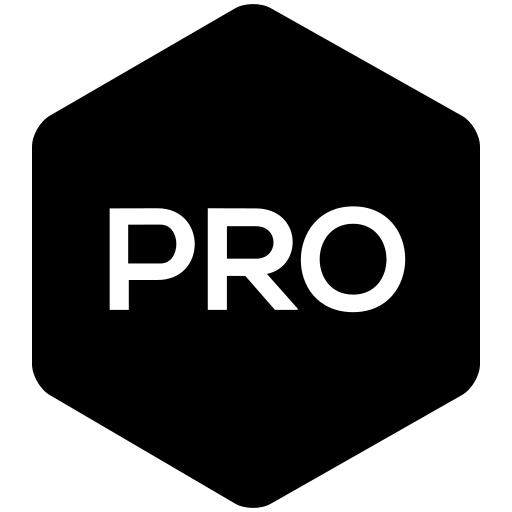
Tags: icon, FontAwesome, fa-icon, brand, themeco